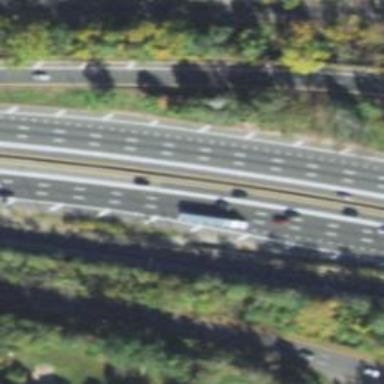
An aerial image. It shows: Asphalt motorway.